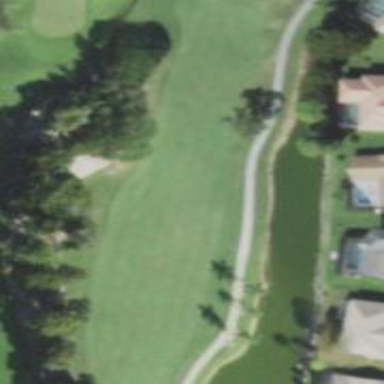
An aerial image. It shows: Service road used as golf cart path.